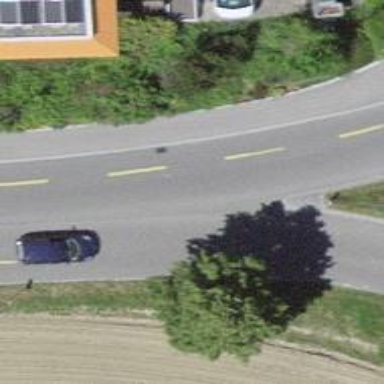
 there is sidewalk and lane for cycleway on both sides."